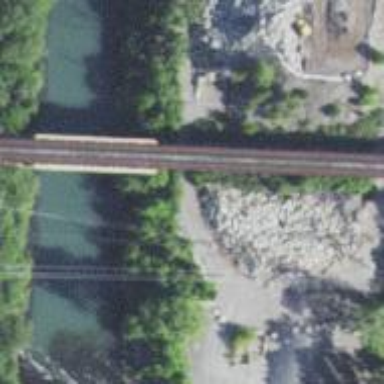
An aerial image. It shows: Bridge with electrified rails.